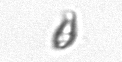
Label: Cryptophyta